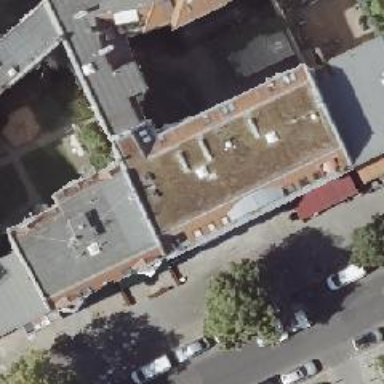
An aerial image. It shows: Cafe.